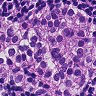
Metastatic tissue present: yes